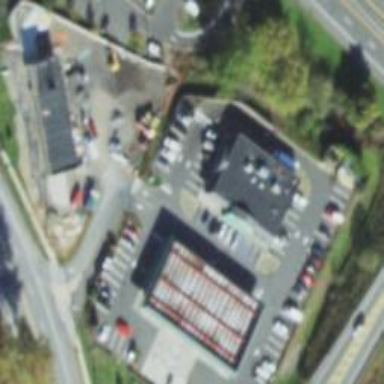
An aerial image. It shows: Parking space.